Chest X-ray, PA view. Patient: 55 years old, sex M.
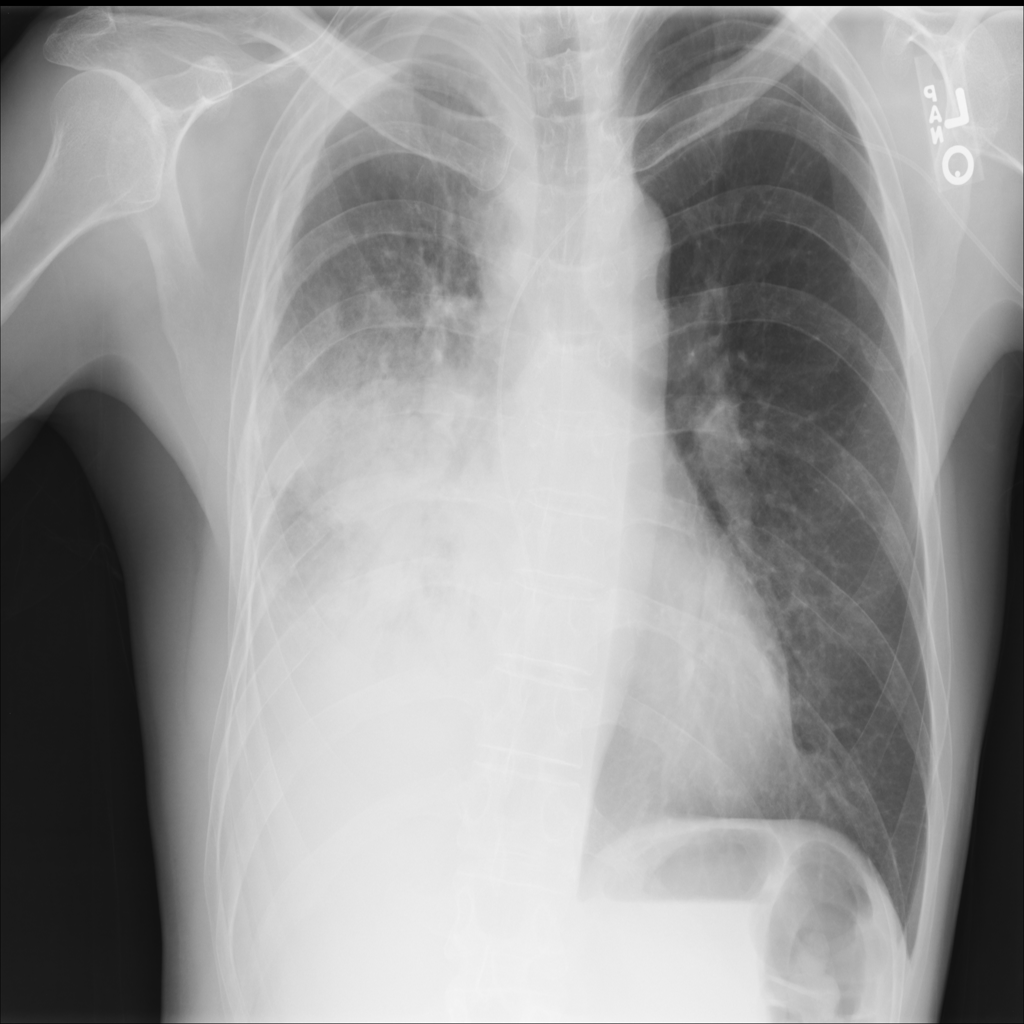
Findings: Consolidation, Fibrosis